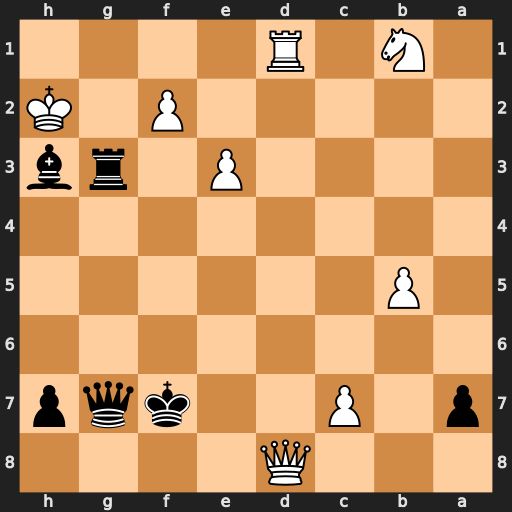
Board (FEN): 3Q4/p1P2kqp/8/1P6/8/4P1rb/5P1K/1N1R4
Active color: b
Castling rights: -
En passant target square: -
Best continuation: Rg2+ Kh1 Rh2+ Kxh2 Qg2#